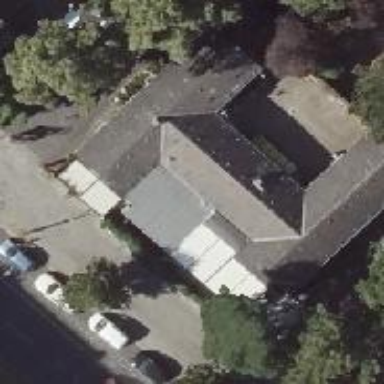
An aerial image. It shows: Restaurant.